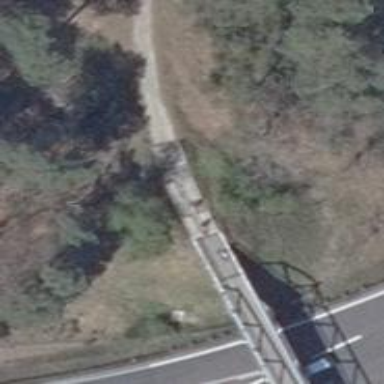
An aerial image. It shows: Ramp with concrete surface.